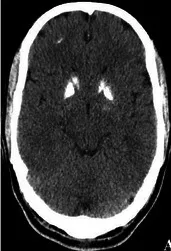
CT scan brain showing extensive intracranial calcifications involving basal ganglia.
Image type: radiology (ct)